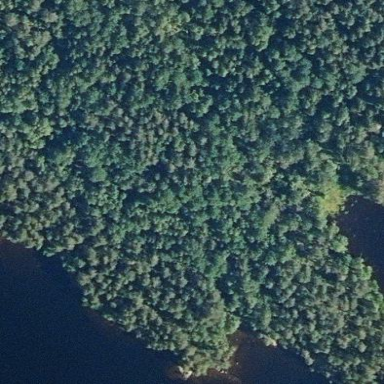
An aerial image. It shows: Forest area.